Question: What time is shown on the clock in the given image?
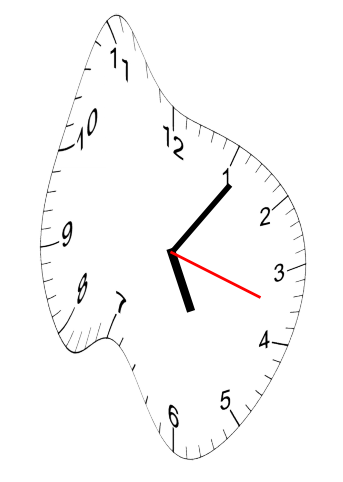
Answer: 05:06:18